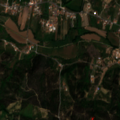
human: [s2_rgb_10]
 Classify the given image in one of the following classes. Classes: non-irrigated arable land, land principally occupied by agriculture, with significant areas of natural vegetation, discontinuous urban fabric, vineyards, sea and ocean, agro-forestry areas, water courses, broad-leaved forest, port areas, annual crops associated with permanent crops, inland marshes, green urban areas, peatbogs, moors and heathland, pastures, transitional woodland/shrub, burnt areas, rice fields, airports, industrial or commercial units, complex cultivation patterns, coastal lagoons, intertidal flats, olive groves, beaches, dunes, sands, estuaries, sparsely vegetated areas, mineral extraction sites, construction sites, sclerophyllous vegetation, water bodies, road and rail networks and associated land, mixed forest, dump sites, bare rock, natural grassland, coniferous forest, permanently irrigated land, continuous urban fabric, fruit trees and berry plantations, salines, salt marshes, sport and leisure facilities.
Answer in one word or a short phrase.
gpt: discontinuous urban fabric, permanently irrigated land, complex cultivation patterns, land principally occupied by agriculture, with significant areas of natural vegetation, broad-leaved forest